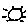
Label: sun